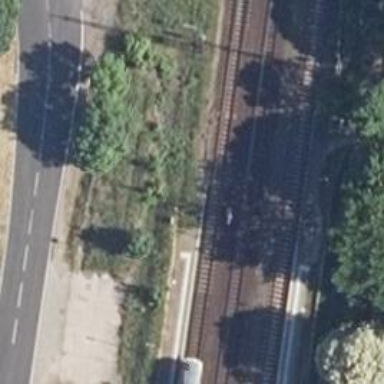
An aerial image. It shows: Close-up of railway platform edge.